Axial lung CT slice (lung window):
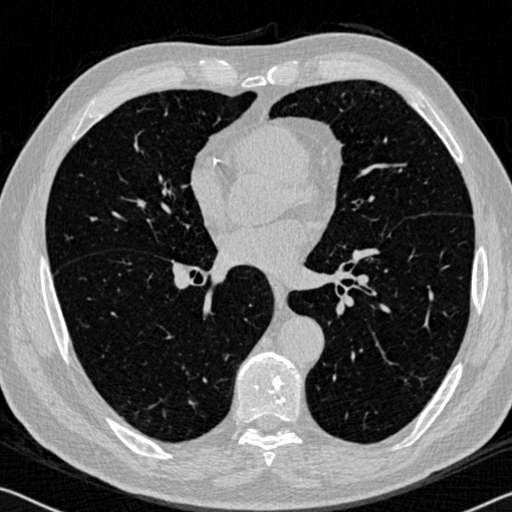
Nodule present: no